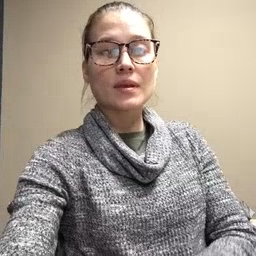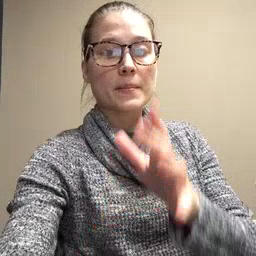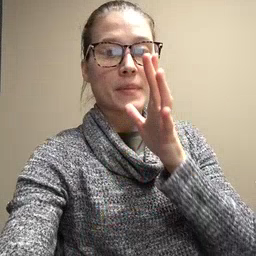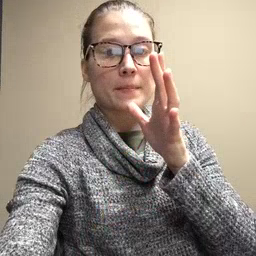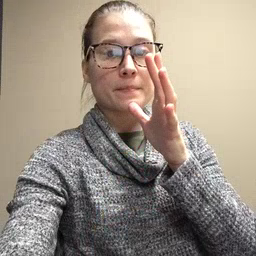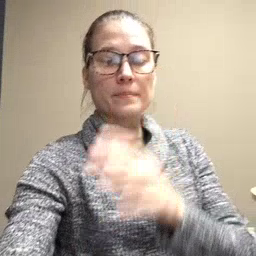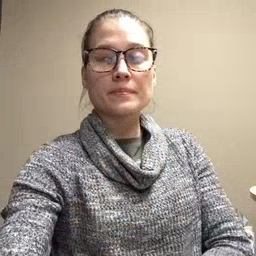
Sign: mom